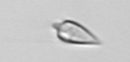
Label: Oxytoxum